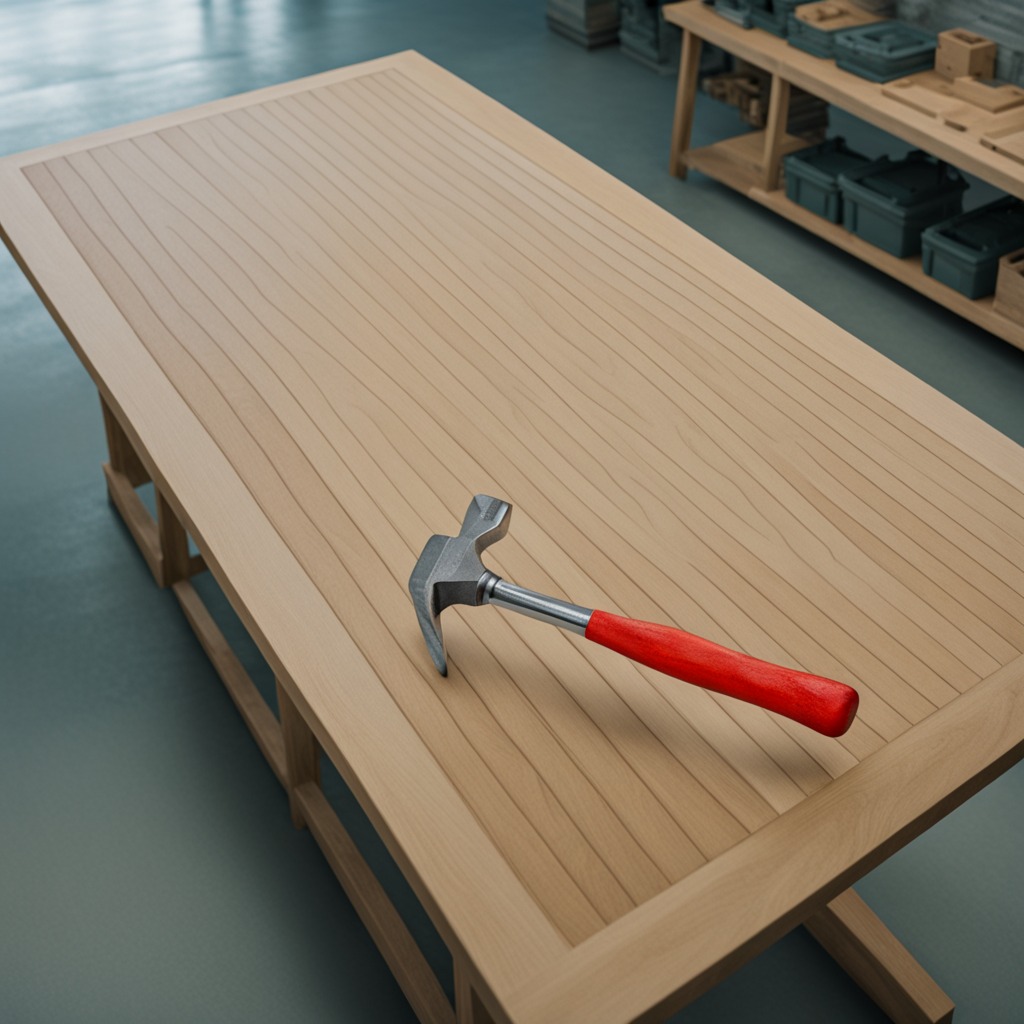
A hammer is lying on a workbench inside a coastal fishing gear workshop.